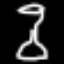
Label: hourglass